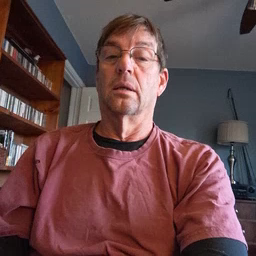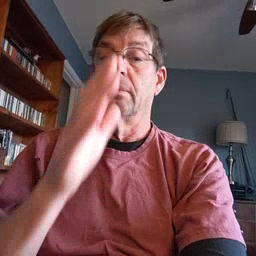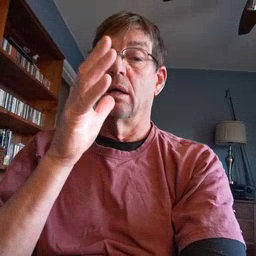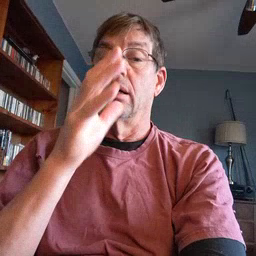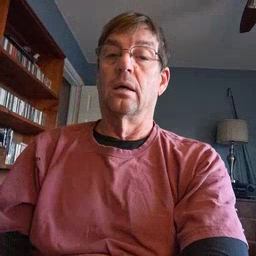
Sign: mom